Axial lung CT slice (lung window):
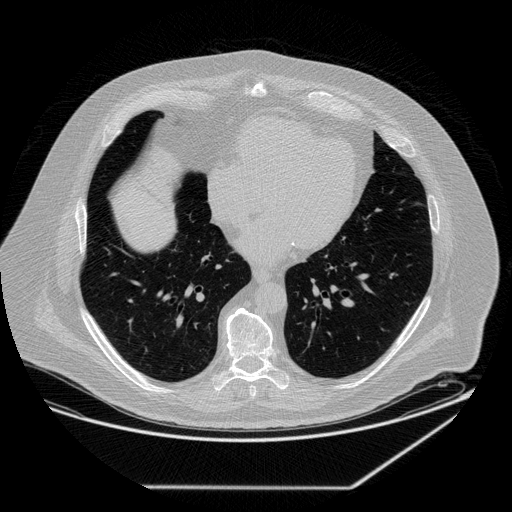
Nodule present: no